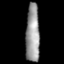
Tissue: prostate
Cell type: Fibroblasts
Senescence score: 0.7421
Nuclear area (px): 802
Mean DAPI intensity: 150.239